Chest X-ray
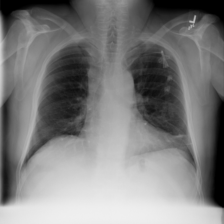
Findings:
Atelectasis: positive
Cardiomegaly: negative
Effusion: negative
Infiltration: negative
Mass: negative
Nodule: negative
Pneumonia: negative
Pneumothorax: negative
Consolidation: negative
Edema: negative
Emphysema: negative
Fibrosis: negative
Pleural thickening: negative
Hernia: negative